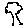
Label: tree